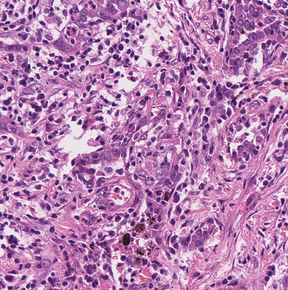
Tumor epithelial tissue: yes
Tumor-associated stroma tissue: yes
Normal tissue: no